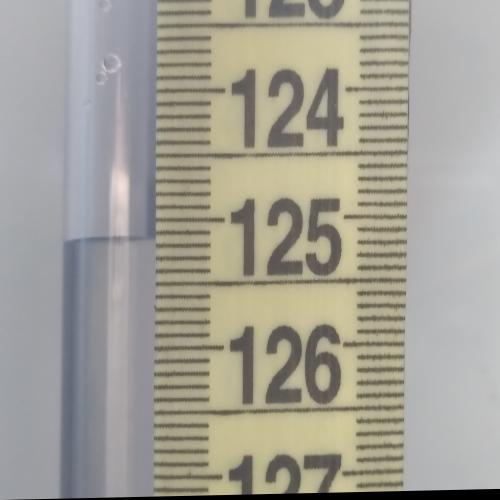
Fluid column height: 125.1 cm